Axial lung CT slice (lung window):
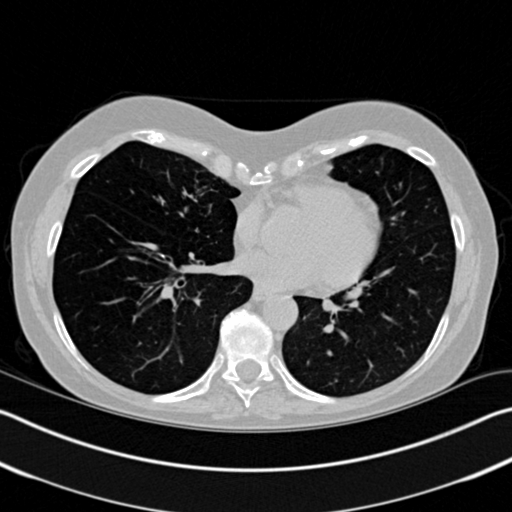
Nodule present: no